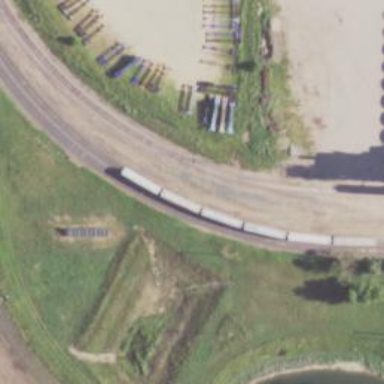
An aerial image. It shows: Rail spur service.